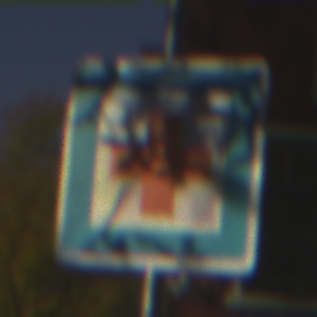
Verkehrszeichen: ErsteHilfe
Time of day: SunriseSunset
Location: Outdoor (Urban)
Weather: PartlyCloudy
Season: Autumn
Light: Natural